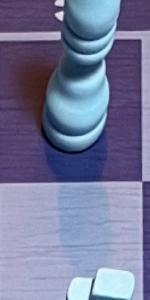
Label: Empty